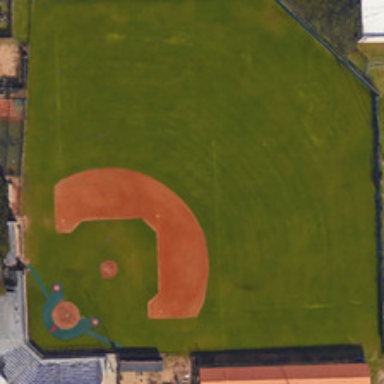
The fan shaped baseball field occupies a pentagonal field .